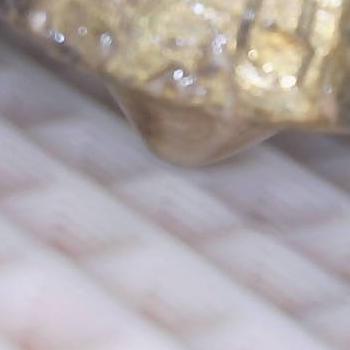
Flow rate: 105%